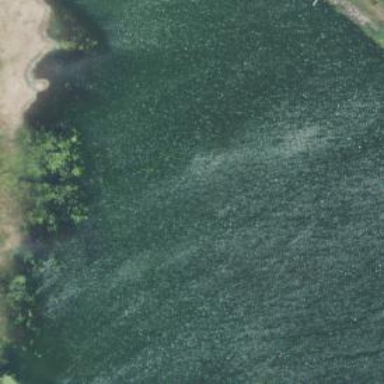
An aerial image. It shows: Reservoir of natural water.